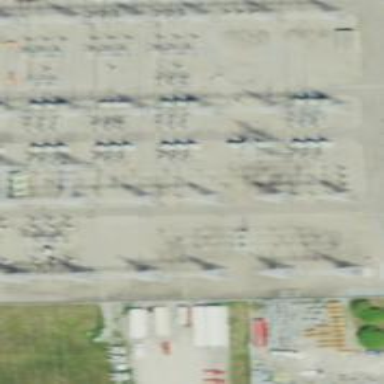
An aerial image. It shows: Switch for power supply.